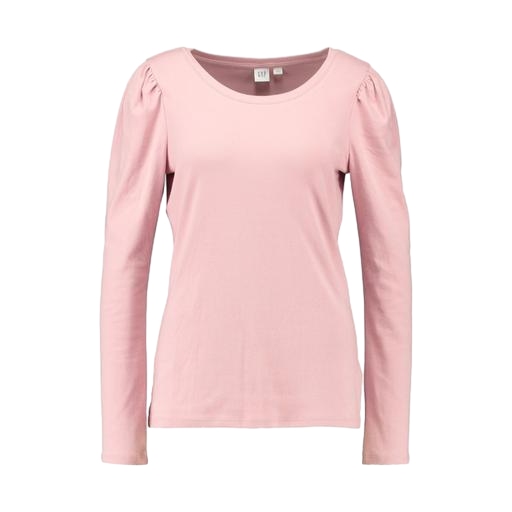
pink long-sleeve round-neck tee, pink long-sleeve t-shirt, long-sleeve t-shirt only macy, white background